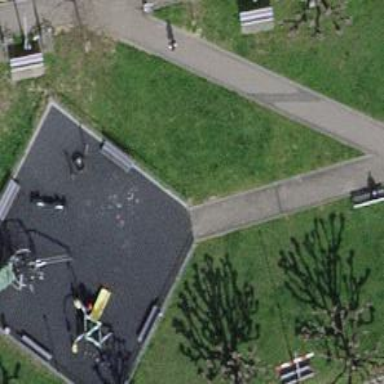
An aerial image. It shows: Playground with fence around it.